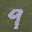
Label: 9